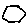
Label: hexagon